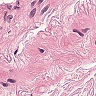
Metastatic tissue present: no